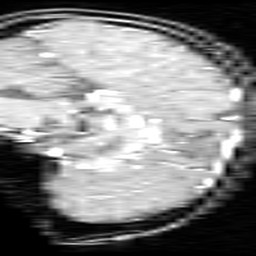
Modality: inplaneT1
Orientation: sagittal
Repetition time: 0.2 s
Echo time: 0.0036 s